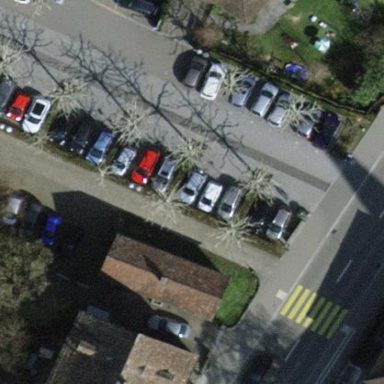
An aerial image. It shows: Parking area with sett surface.